Question: I have an image button which looks like :

Here is my code for the image button :
'''
var button = new qx.ui.form.Button(null, "myapp/test.png");
container.add(button, { left: 10, top: 10 });
'''
How to remove the button border & the padding ? I want to display the image only.
note: 'container' is a 'qx.ui.layout.Canvas'.
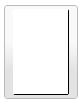
Answer: The border and padding are defined by the button's decorator, which is nullable:
'''
button.setDecorator(null);
'''